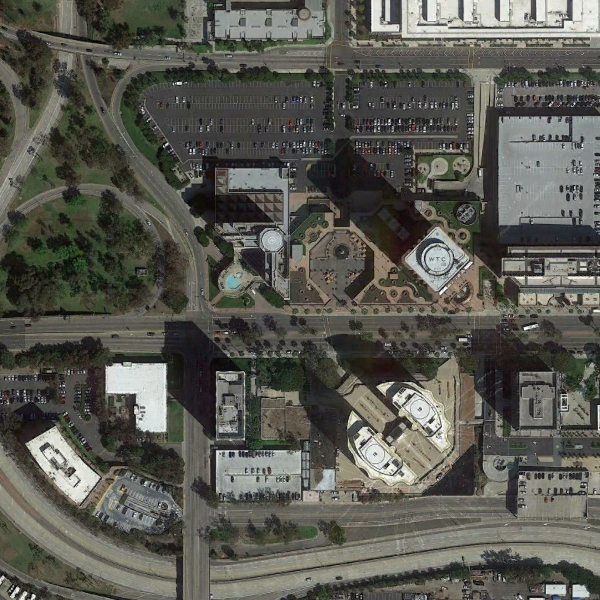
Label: Commercial